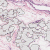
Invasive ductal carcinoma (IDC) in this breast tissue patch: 0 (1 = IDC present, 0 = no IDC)